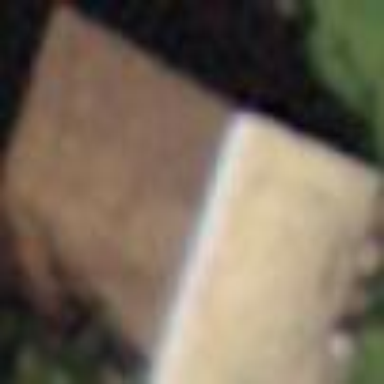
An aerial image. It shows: Rural barn.